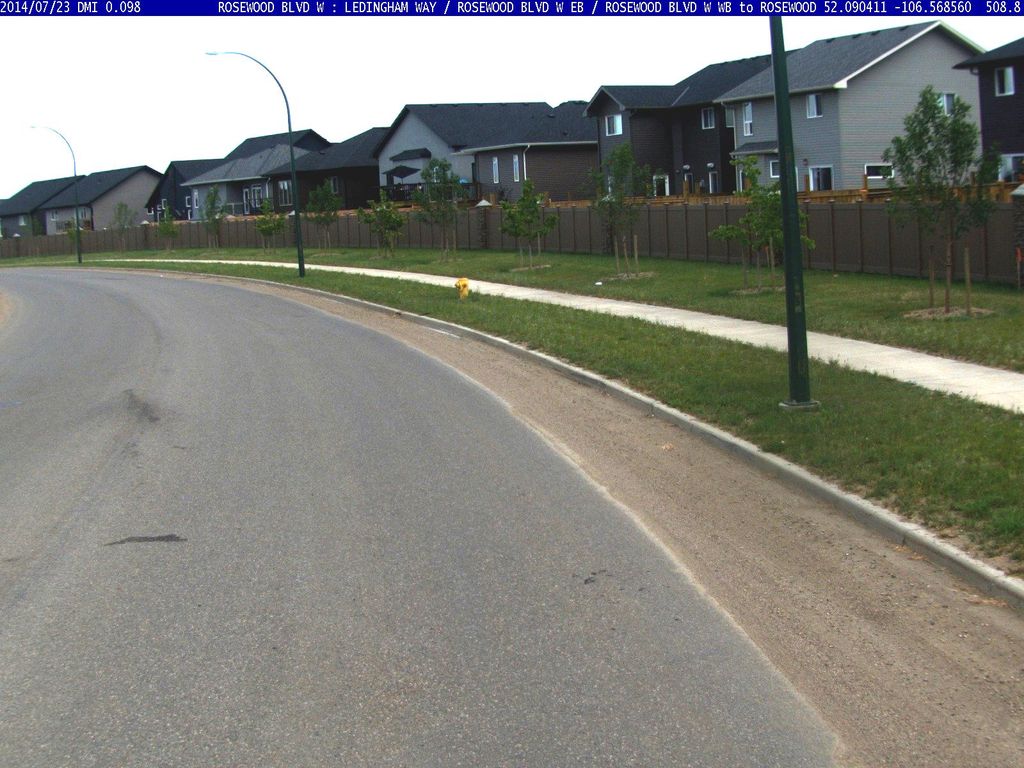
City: saskatoon